Question: Please find below the Query i use
'''
select cm.city_name,
count(case when k.listing_status_uid=1 then 1 end ) as 'Active',
count(case when k.listing_status_uid=3 then 1 end ) as 'Bad_listing',
count(case when k.listing_status_uid=4 then 1 end ) as 'proj_scrapped',
count(case when k.listing_status_uid=5 then 1 end ) as 'proj_on_hold',
count(case when k.listing_status_uid=6 then 1 end ) as 'sold_out',
count(case when k.listing_status_uid=7 then 1 end ) as 'others'
from ksl_listing_master k
join ksl_locality_master lm on lm.locality_uid=k.listing_locality
join ksl_city_master cm on cm.city_uid=lm.city_uid
join ksl_listing_status ls on ls.listing_status_uid=k.listing_status_uid
group by cm.city_name
'''
This gives an output like the below one

Now I want the sum of each individual column.
Below the city names Sum should be there
I want the individual sum of 'Active', 'Bad_listing', 'proj_scrapped', 'proj_on_hold', 'sold_out', and 'others' in the same Query.
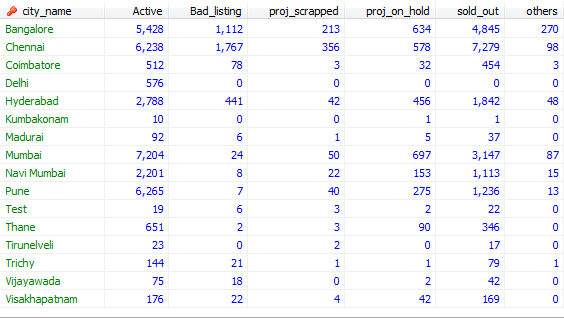
Answer: If I understand correctly, you just want a summary row. You can do this using 'with rollup':
'''
select . . .
group by cm.city_name with rollup;
'''